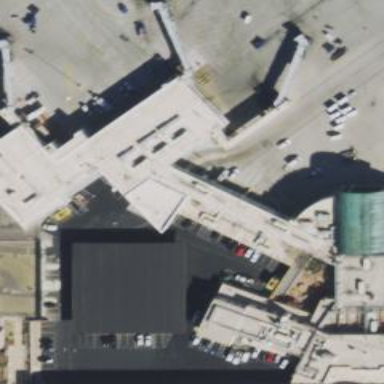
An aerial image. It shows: Airport gate.